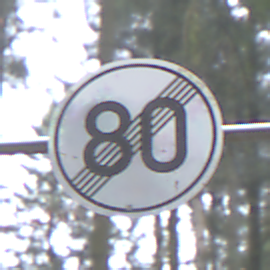
Verkehrszeichen: EndeGeschwindigkeit80
Umgebung: Outdoor, Nature
Tageszeit: Midday
Wetter: Overcast
Licht: Natural
Jahreszeit: NotSpecified
Kontrast: LowContrast